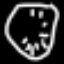
Label: clock